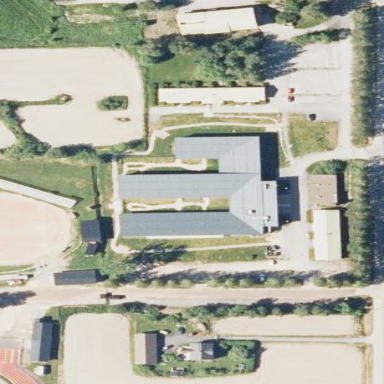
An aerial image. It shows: Nursing home building.